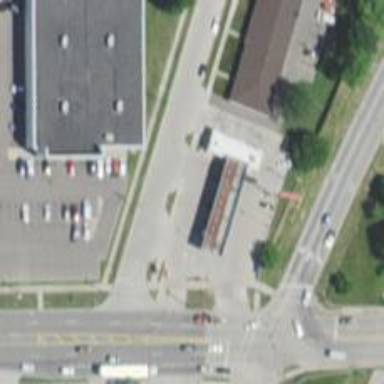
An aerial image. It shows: Convenience shop.